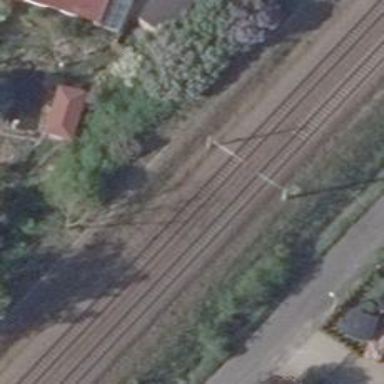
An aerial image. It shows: Milestone along the railway with catenary mast.